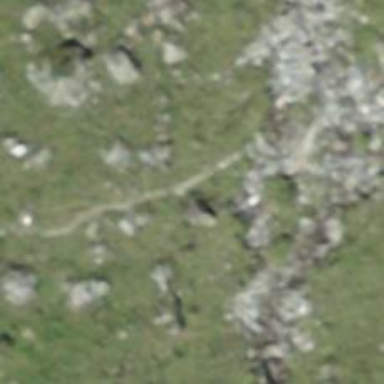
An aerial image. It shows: Unpaved path.